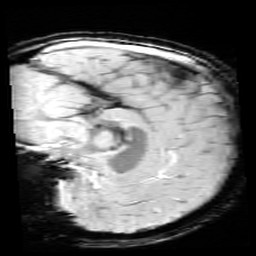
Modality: SWI
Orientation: sagittal
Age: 12
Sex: female
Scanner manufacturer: siemens
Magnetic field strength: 3 T
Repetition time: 0.027 s
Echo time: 0.02 s